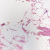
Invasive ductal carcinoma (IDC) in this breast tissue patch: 0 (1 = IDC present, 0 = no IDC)